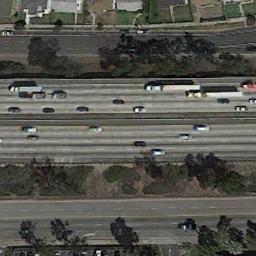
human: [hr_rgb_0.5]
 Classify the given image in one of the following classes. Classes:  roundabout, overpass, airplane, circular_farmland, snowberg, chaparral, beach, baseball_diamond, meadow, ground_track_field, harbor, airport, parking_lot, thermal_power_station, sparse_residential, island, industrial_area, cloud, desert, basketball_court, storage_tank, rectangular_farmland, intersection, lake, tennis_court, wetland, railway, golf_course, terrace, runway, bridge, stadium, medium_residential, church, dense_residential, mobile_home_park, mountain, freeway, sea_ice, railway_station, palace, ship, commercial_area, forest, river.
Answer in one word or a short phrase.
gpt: freeway